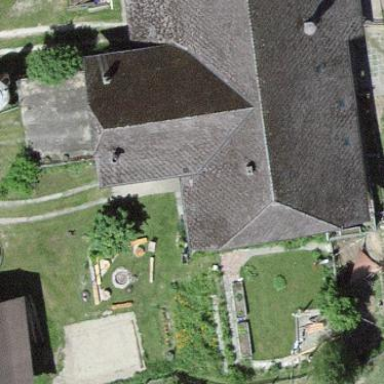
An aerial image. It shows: Farm building.